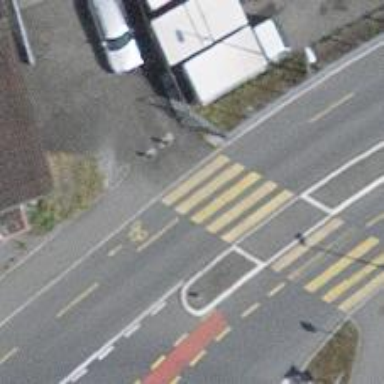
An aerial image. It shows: Kerb barrier.